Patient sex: F
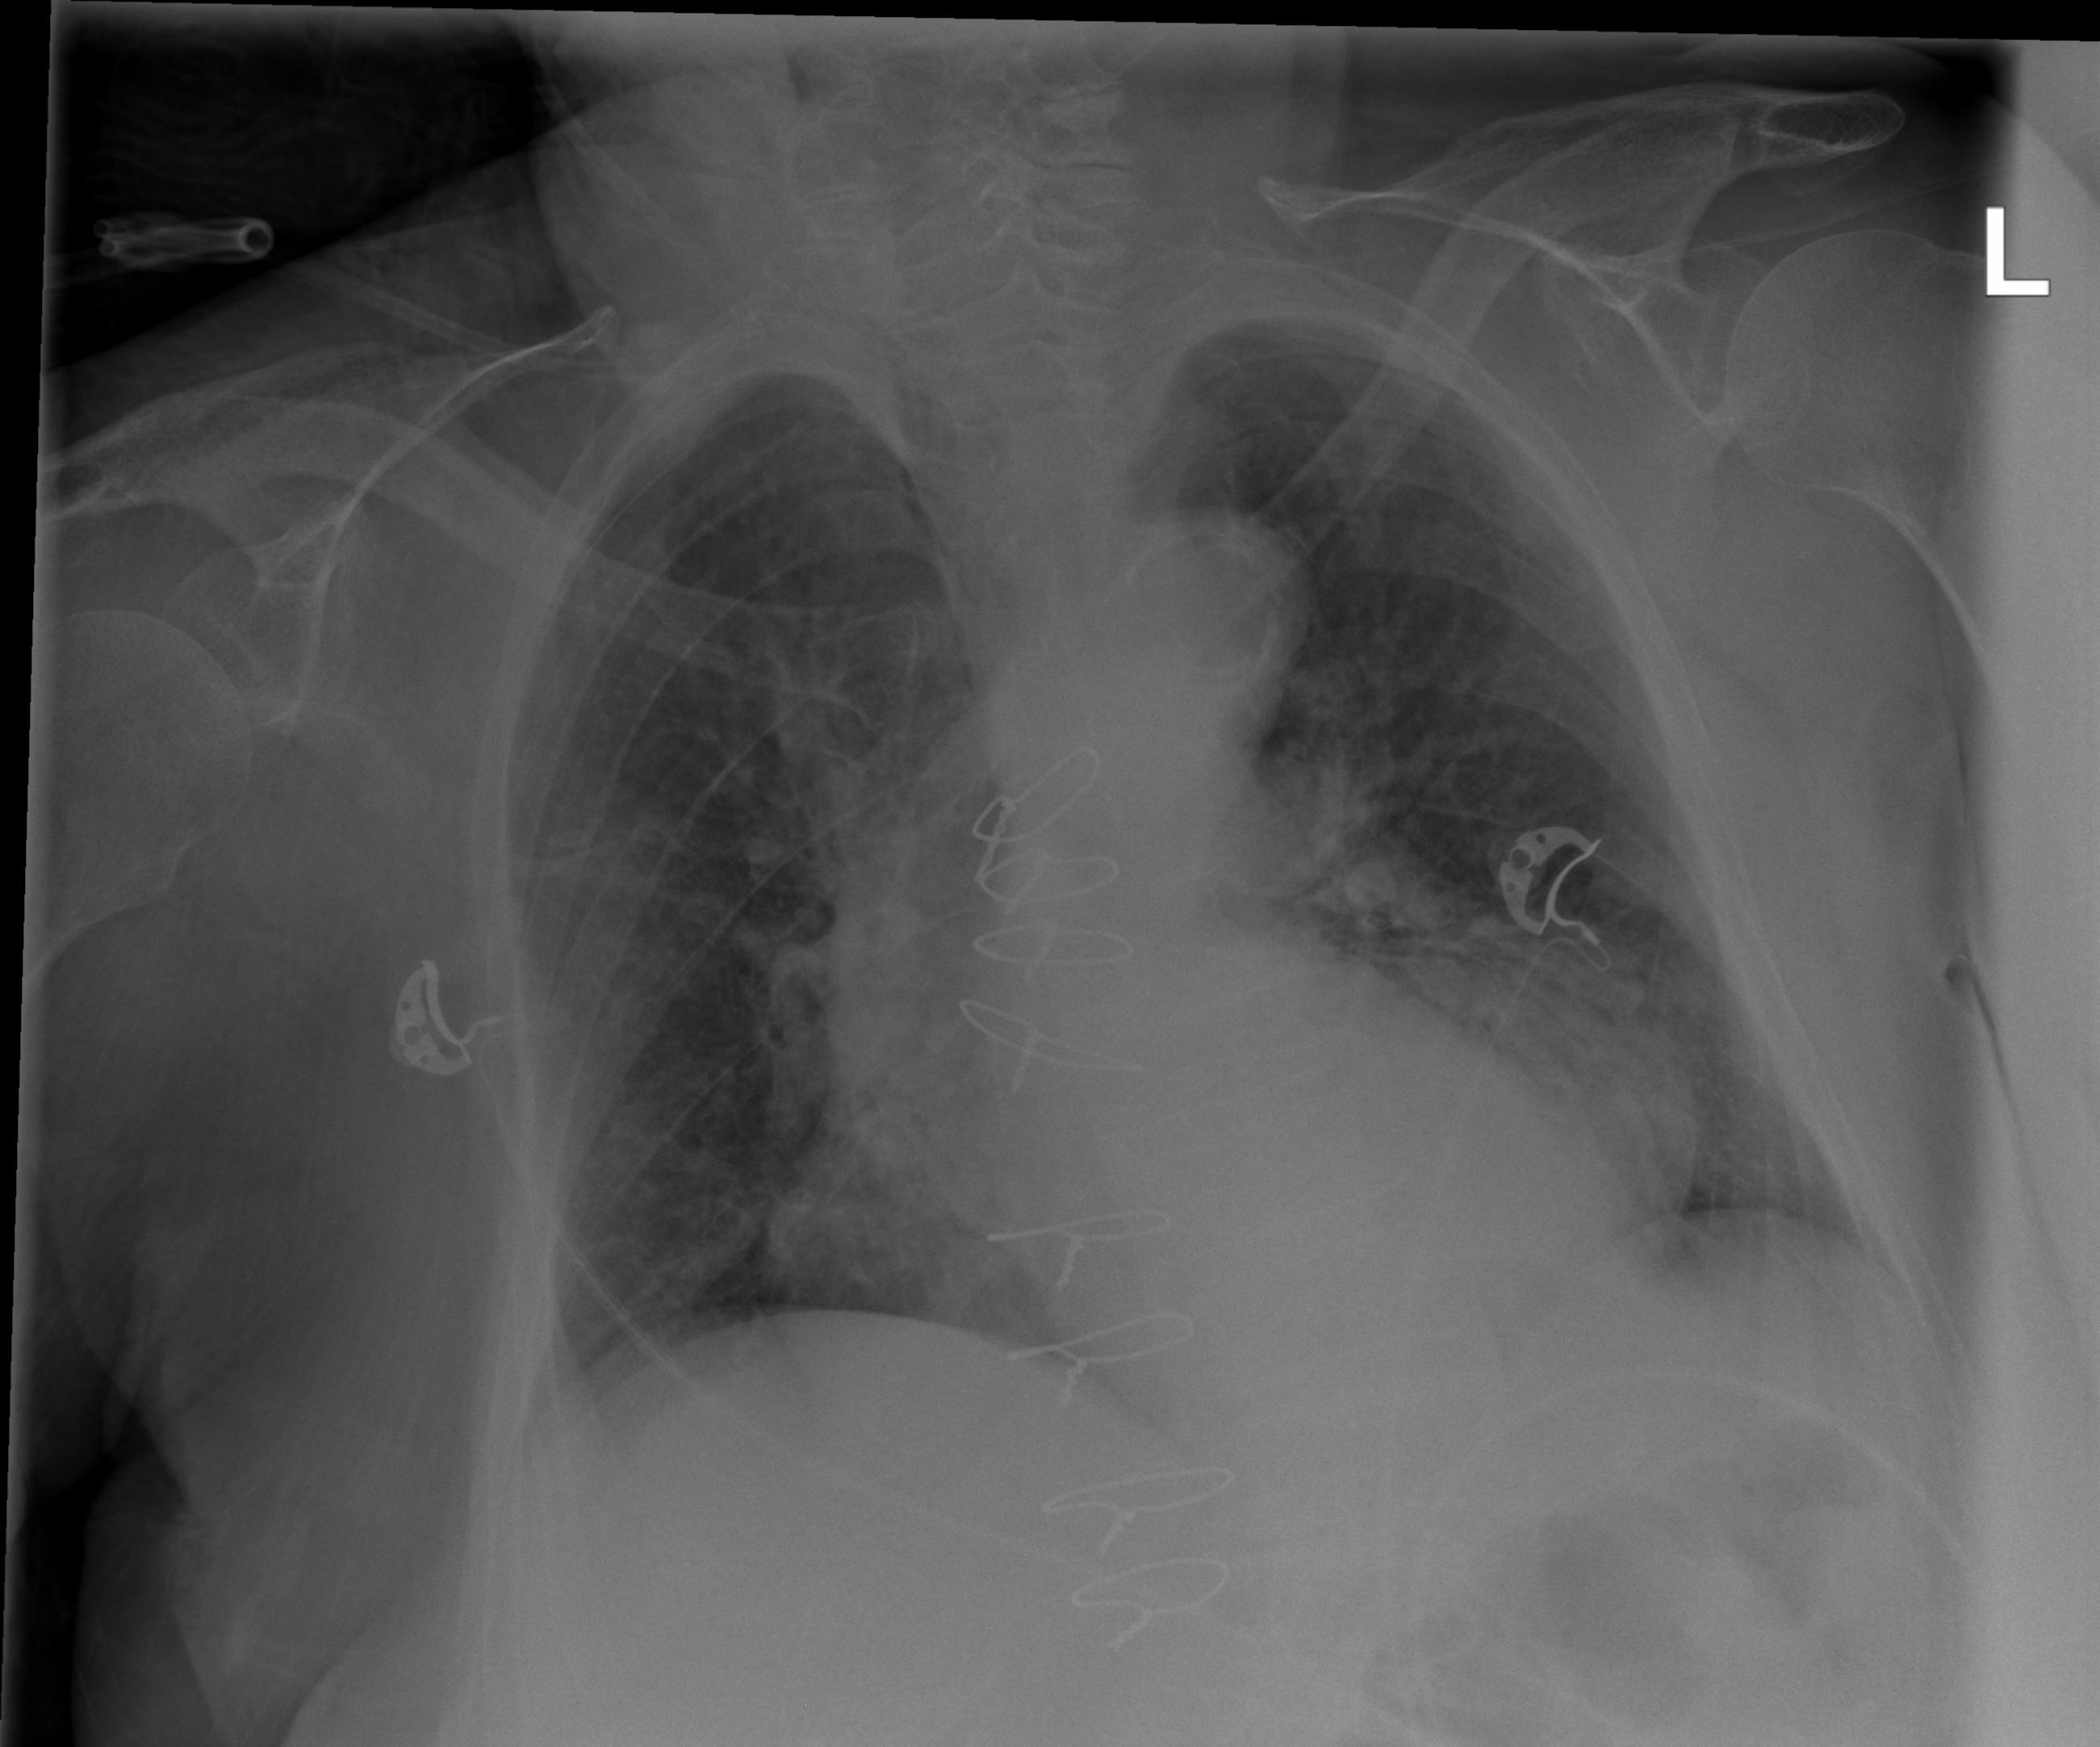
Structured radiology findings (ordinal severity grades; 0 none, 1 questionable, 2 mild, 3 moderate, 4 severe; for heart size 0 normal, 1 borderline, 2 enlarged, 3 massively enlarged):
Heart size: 1
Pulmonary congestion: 2
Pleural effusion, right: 0
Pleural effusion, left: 0
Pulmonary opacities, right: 0
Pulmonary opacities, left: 0
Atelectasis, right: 0
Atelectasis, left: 2